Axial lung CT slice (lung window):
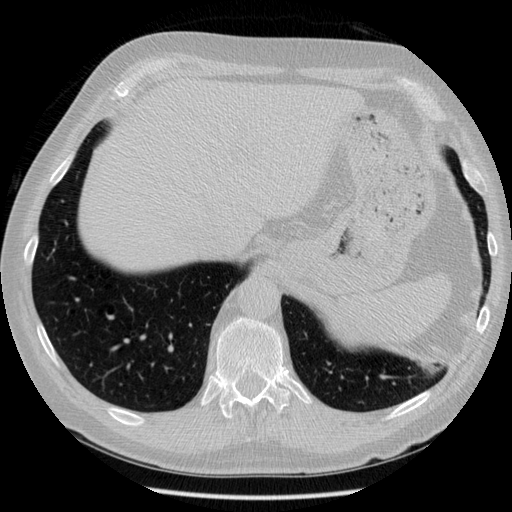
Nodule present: no